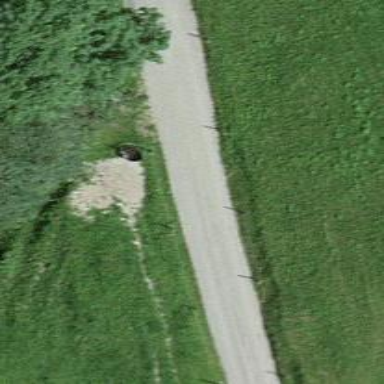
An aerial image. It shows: Asphalt service road.